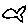
Label: fish